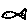
Label: fish